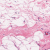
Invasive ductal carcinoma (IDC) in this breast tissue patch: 0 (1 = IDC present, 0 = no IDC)